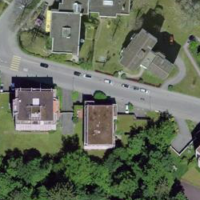
EUNIS habitat code: 55
Species observed at this site:
Gonepteryx rhamni
Neottia ovata
Cyanistes caeruleus